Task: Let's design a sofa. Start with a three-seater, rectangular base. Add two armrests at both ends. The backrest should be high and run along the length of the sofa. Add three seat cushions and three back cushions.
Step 275:
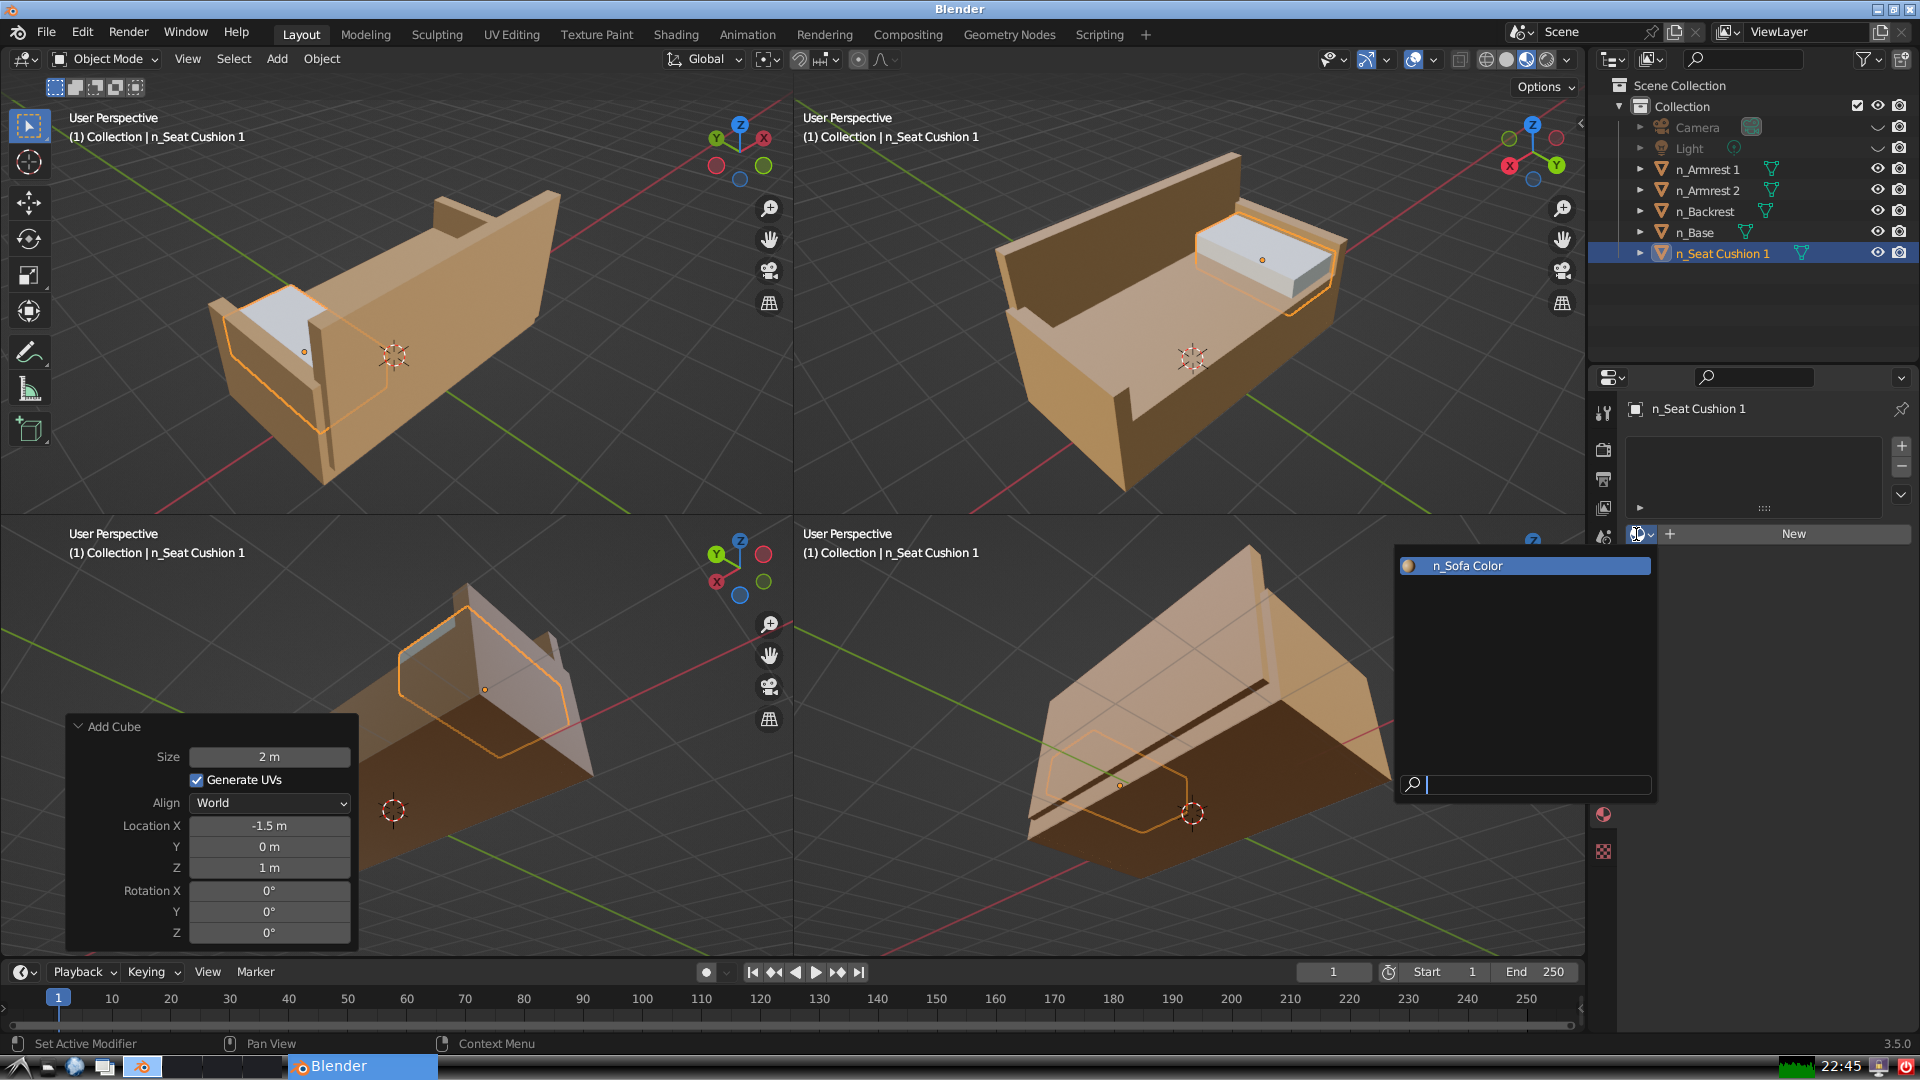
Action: input_text: n_Sofa Color